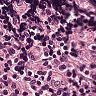
Metastatic tissue present: no